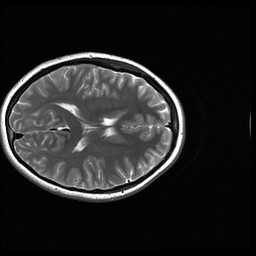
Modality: T2w
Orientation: axial
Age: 22
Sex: female
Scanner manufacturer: ge
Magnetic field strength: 3 T
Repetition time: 5.192 s
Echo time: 0.1003 s